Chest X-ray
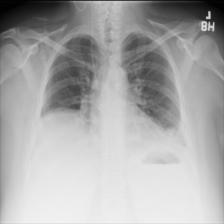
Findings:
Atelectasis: positive
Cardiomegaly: negative
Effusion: negative
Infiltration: negative
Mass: negative
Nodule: negative
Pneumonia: negative
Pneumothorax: negative
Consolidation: negative
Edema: negative
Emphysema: negative
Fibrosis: negative
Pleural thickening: negative
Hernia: negative